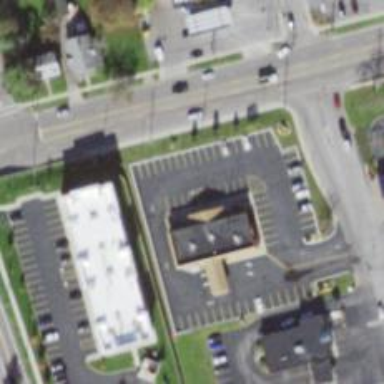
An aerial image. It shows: Parking space.